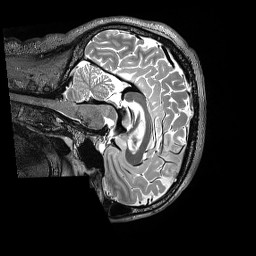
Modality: T2w
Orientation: sagittal
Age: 36
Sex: male
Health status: ill
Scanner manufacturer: siemens
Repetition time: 3.2 s